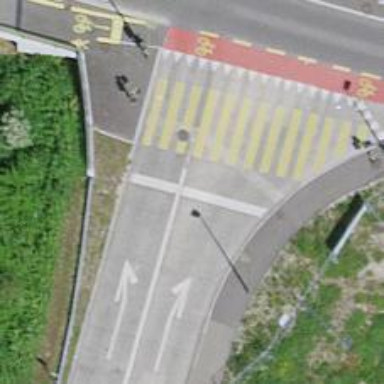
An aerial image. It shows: Road with traffic signals.